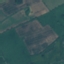
Land use / land cover: Pasture